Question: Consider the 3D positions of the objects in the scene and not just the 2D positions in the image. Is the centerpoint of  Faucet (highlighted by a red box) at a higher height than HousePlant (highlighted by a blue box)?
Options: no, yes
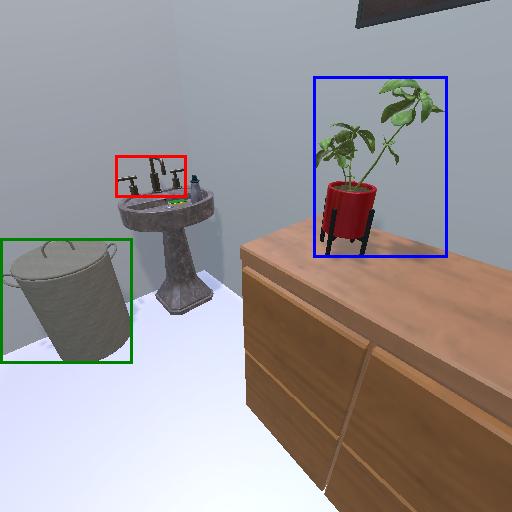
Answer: no